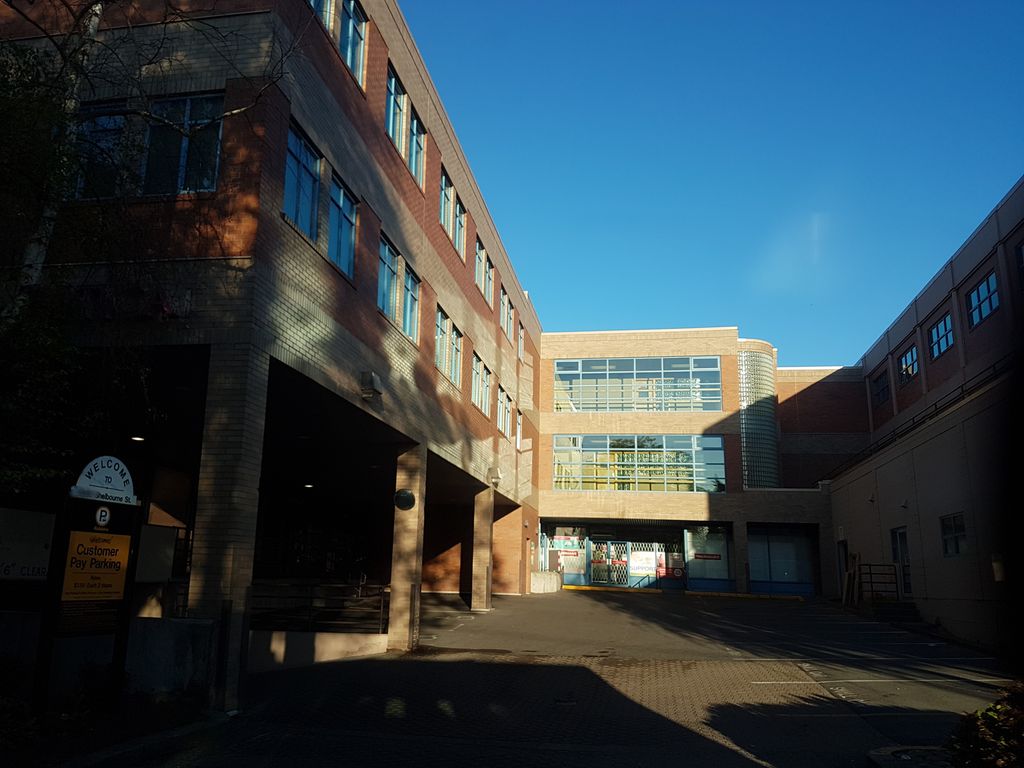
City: victoria